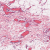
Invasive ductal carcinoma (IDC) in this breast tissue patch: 0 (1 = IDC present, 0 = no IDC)